Field crop: tomato
Growth stage: 2
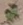
Species: solanum